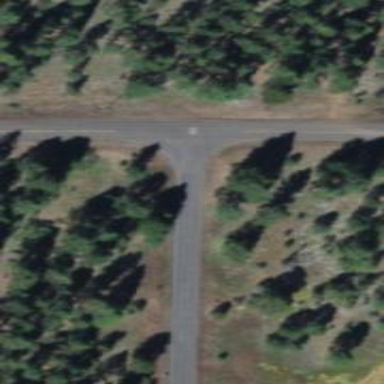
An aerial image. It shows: Tertiary road.